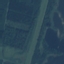
Land use / land cover class: River